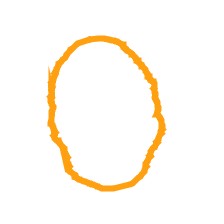
Shape: circle